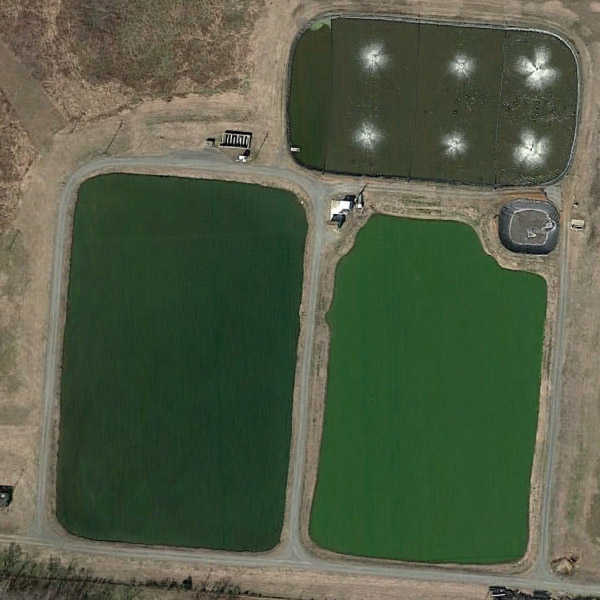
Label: Pond